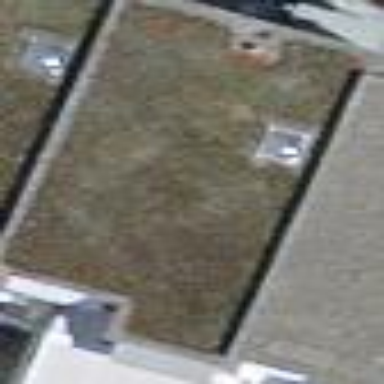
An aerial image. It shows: Flat roof terrace building.